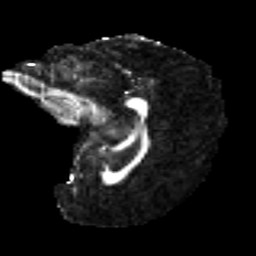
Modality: FA
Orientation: sagittal
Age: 30
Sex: male
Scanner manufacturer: ge
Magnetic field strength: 3 T
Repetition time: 7.8 s
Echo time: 0.0609 s